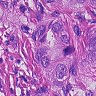
Metastatic tissue present: yes